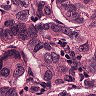
Metastatic tissue present: yes